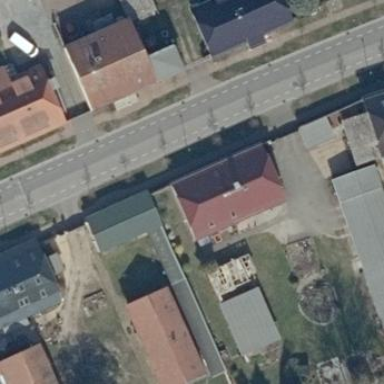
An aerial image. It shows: Simple house.